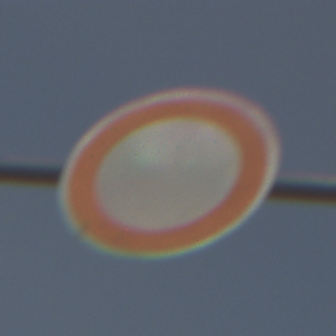
Verkehrszeichen: VerbotFahrzeugeAllerArt
Umgebung: Outdoor, Nature
Tageszeit: MorningAfternoon
Wetter: PartlyCloudy
Licht: Natural
Jahreszeit: Winter
Kontrast: MediumContrast